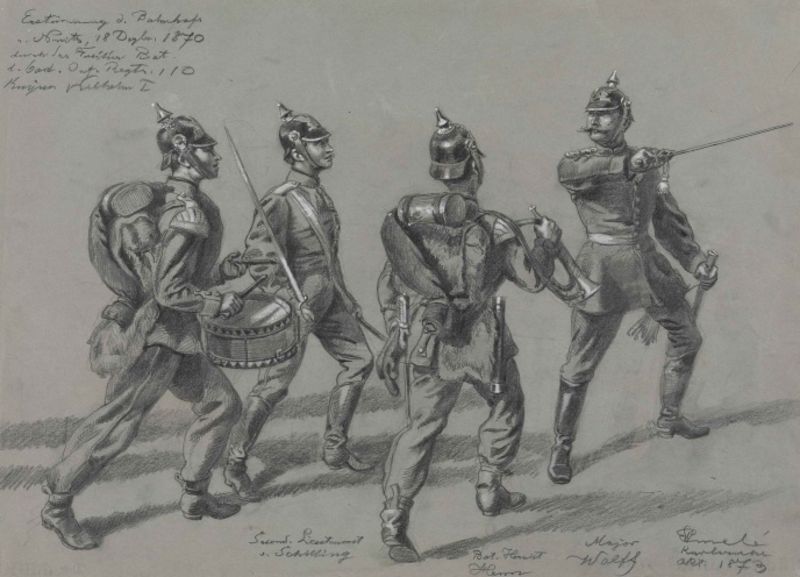
Titel: Soldatengruppe mit Trommler und Trompeter
Künstler: Wilhelm Emelé
Standort: Karlsruhe
Institution: Staatliche Kunsthalle Karlsruhe
Schlagwörter: gruppe, kampf, schatten, weiß, menschen, frankreich, grau, handschuhe, männer, schwarz, skizze, zeichnung, gürtel, weg, haube, alt, bart, schnurrbart, falten, messer, pelz, tragen, horn, gehen, decke, instrumente, musik, musiker, schrift, italien, schuhe, stab, hosen, gepäck, grafik, graphik, franzosen, krieg, kaiser, soldaten, schnurbart, scheide, zeigen, knöpfe, schnauzer, vier, schwarz weiß, radierung, militär, schwert, säbel, text, uniform, uniformen, waffen, soldat, waffe, beschriftung, engländer, bleistift, degen, helm, offizier, orden, stiefel, schritt, ritter, trommel, anführer, armee, heer, marsch, rüstung, namen, helme, dolch, krieger, kaiserzeit, kapelle, fernrohr, pike, speer, kaiserreich, postkarte, rucksack, tornister, fässchen, trommler, marschieren, preußen, handschrift, vorwärts, infanterie, legende, major, pistole, gefecht, wilhelm, husaren, zeichnugn, notizen, tambour, trompete, truppe, stifel, bajonett, pickelhaube, pickelhauben, weltkrieg, weißhöhung, erster weltkrieg, musikanten, hauptmann, folgen, trompeter, dolche, spitzhelm, befehl, lärm, führer, ausrüstung, pickelhelm, kaiser wilhelm, leutnant, kaiserlich, iniform, rücksack, sodaten, uniformierte, patrouille, marschmusik, 19. jahrhundert, 1840, 4, 1. weltkrieg, 1870, 1873, seitengewehr, patruille, tournister, stirel, wölfl, befehlt, bleiststift, trömer, sildaten, ränzel, blauhelm, brigarde, deutsche soldadaten